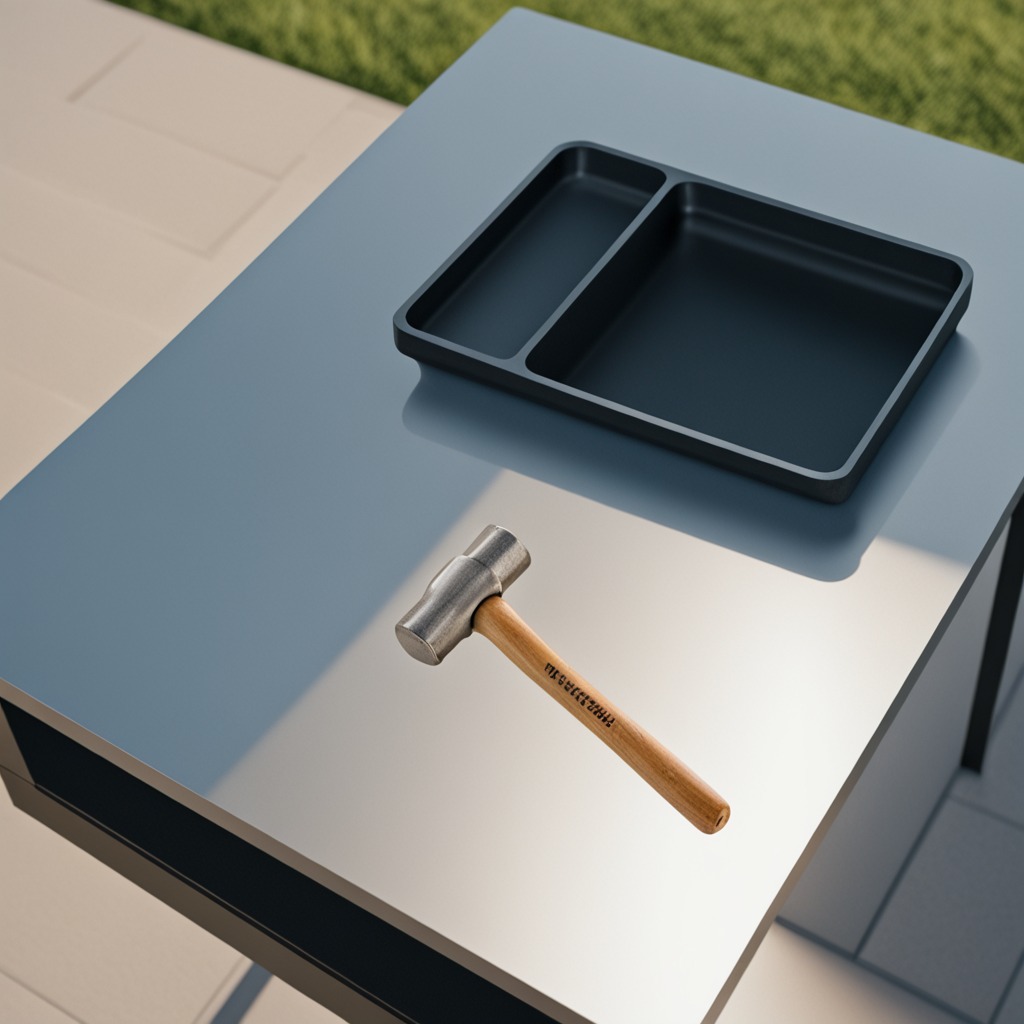
A hammer is lying on a clean utility table in a temporary outdoor tool station.